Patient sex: M
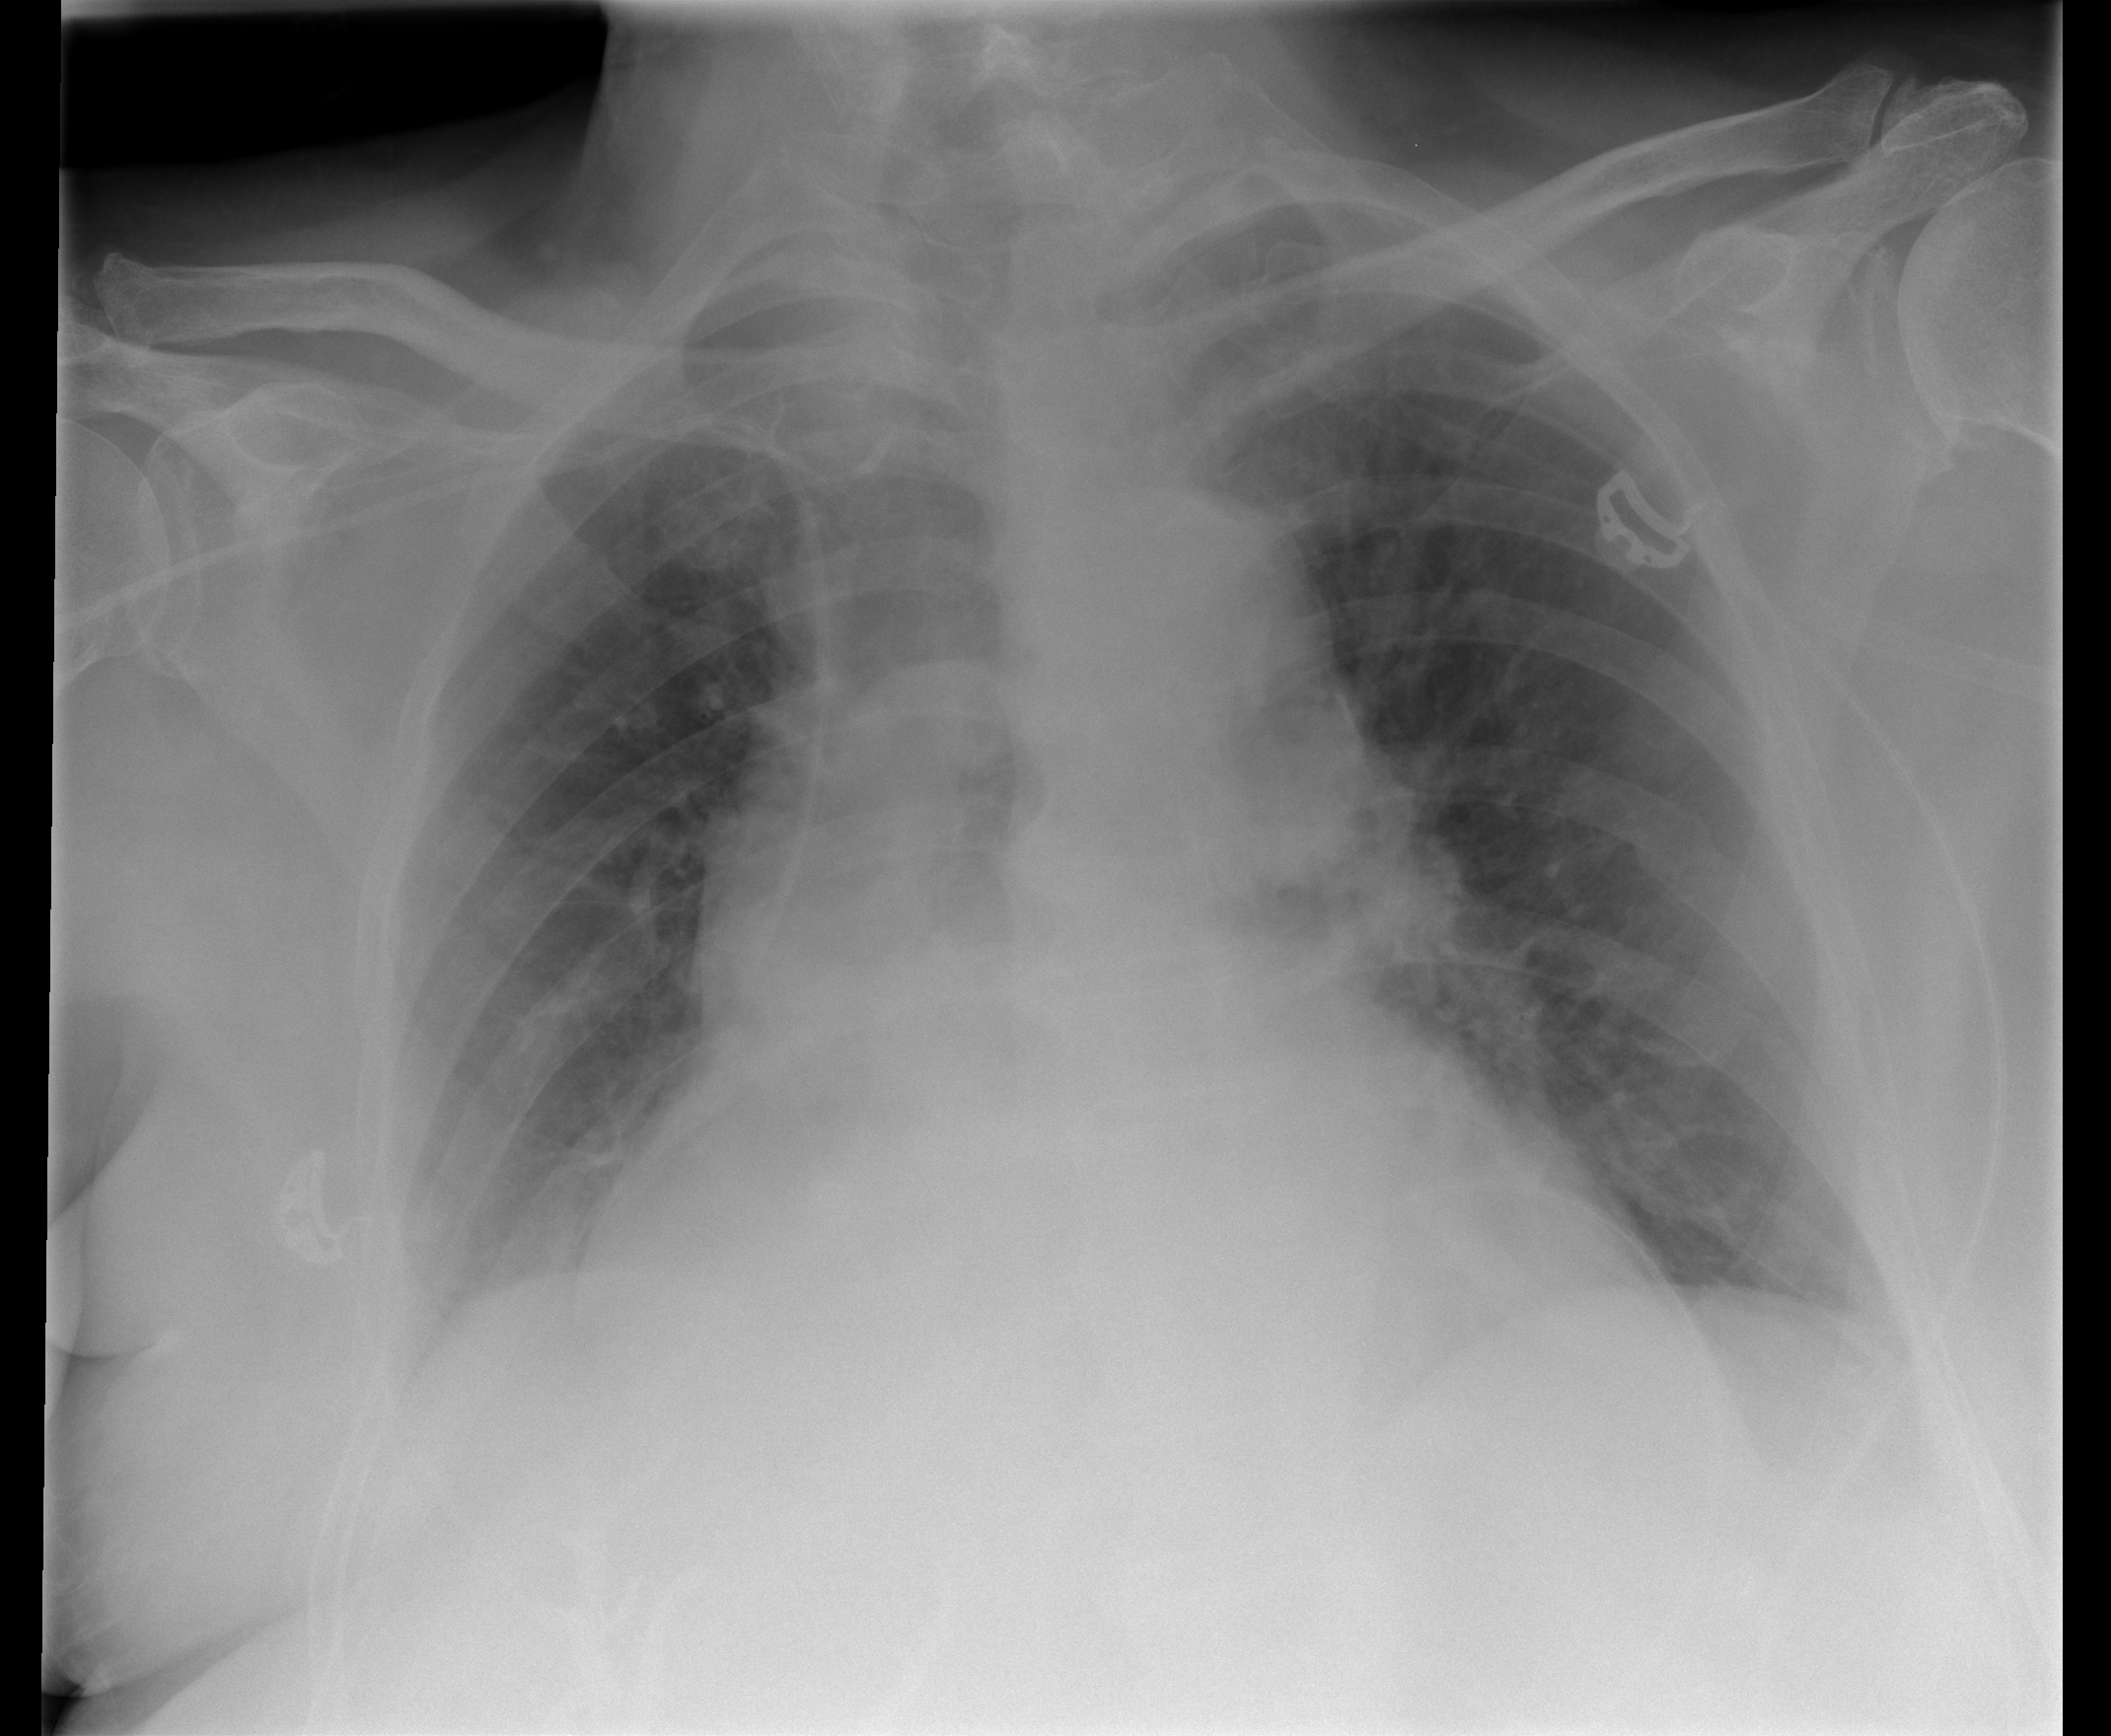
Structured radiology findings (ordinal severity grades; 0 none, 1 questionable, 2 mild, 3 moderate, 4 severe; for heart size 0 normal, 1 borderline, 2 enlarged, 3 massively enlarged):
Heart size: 2
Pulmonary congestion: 2
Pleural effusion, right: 2
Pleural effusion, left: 0
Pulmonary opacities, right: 0
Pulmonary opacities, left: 0
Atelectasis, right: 2
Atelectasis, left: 0